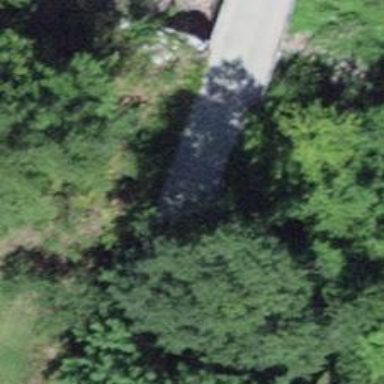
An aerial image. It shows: Unclassified road with asphalt surface crossing bridge.